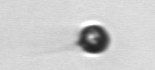
Label: nanoplankton_mix